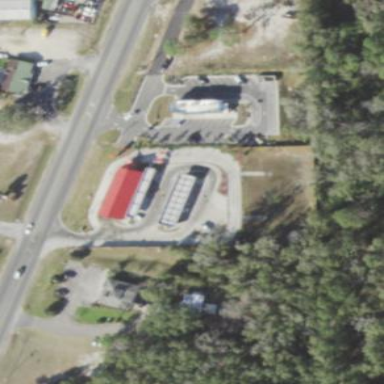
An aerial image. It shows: Commercial area featuring car wash facility.